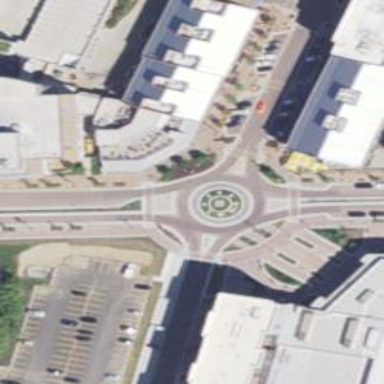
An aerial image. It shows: Roundabout at tertiary road junction.